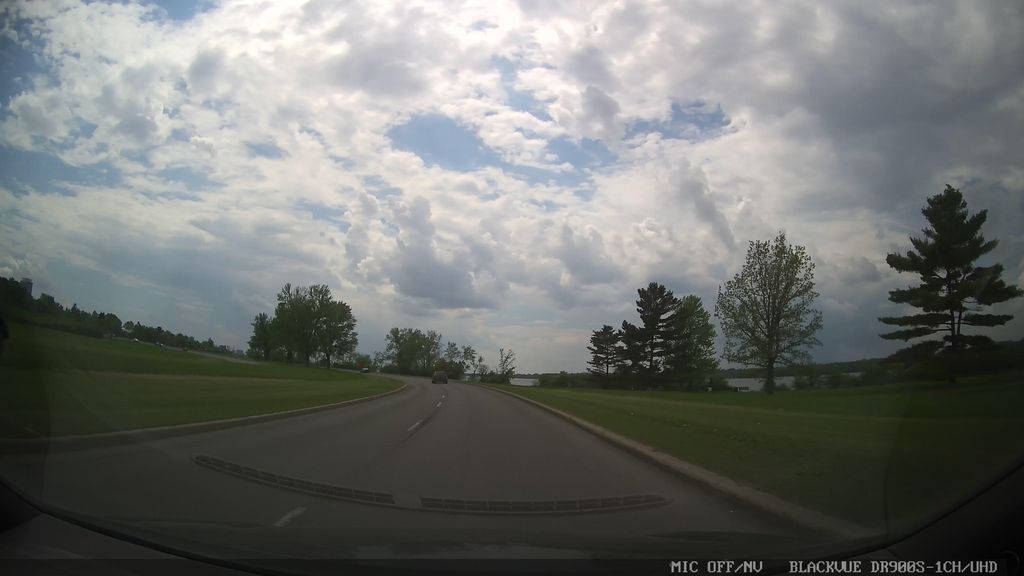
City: ottawa-gatineau